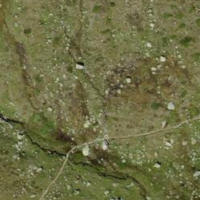
EUNIS habitat code: 26
Species observed at this site:
Silene acaulis